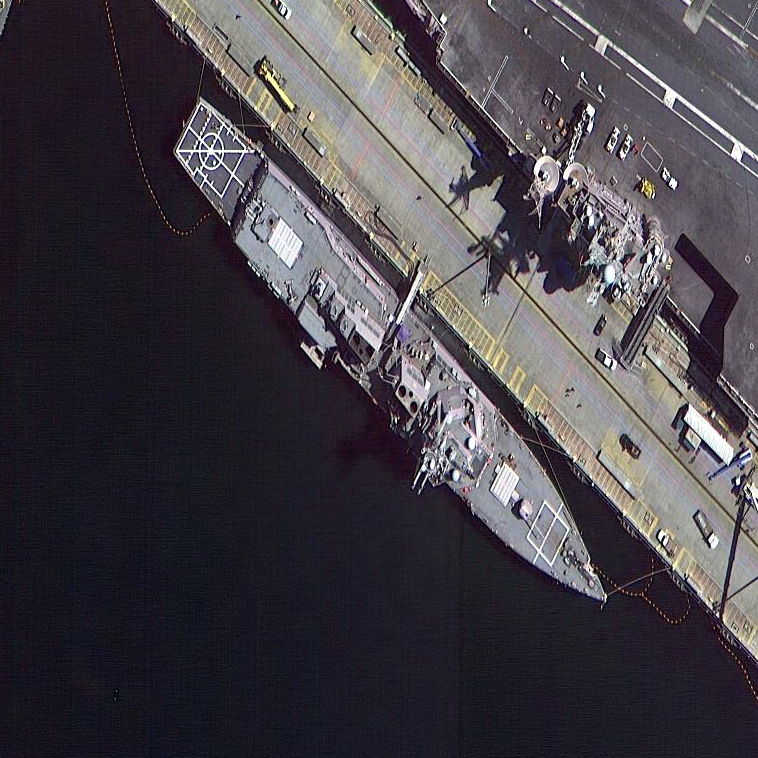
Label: destroyer